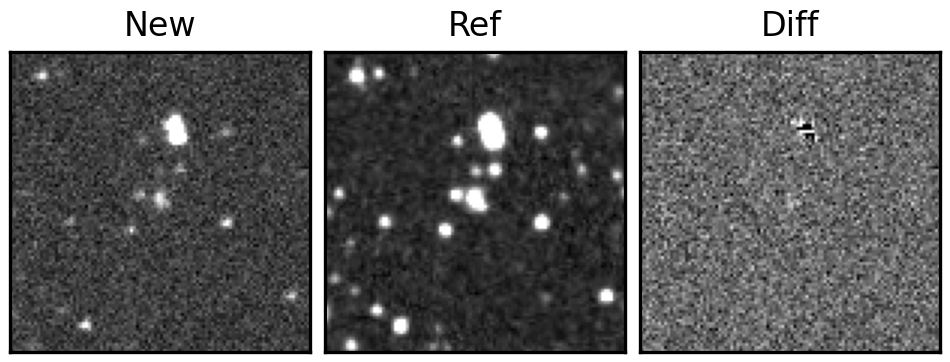
Label: real